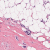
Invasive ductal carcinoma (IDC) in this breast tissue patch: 0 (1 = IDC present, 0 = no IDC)